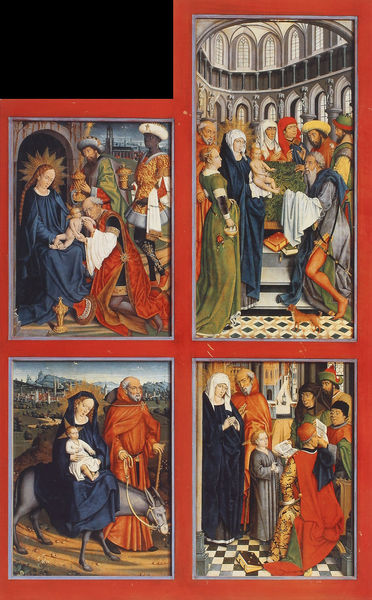
Titel: Hochaltar der Stadtpfarrkirche St. Georg in Nördlingen
Künstler: Nicolaus Gerhaert von Leyden
Standort: Nördlingen, St. Georg (EU - D - Bayern)
Schlagwörter: blau, flügel, himmel, mann, frau, männer, rot, tier, weg, leute, malerei, barock, bibel, rahmen, innenraum, kirche, gold, kind, gotik, esel, engel, reiten, bilder, könig, flucht, altar, heiligenschein, christus, jesus, jesus christus, kirchenraum, weihrauch, huldigung, könige, tempel, heilige, heilig, maria, anbetung, ikone, altarbild, josef, geburt, ägypten, tryptichon, heiligenbild, kriche, jesuskind, heiligenscheine, flügelaltar, geschenke, passion, fluch, bibelszene, darbringung, altarflügel, passion christi, darbringung im tempel, betlehem, myrrhe, beschneidung, drei könige, heilige drei könige, balthasar, melchior, myrre, flucht aus ägypten, ot, die heiligen drei könige, geschneke, myrhe, mareia, passtion, rhcituss